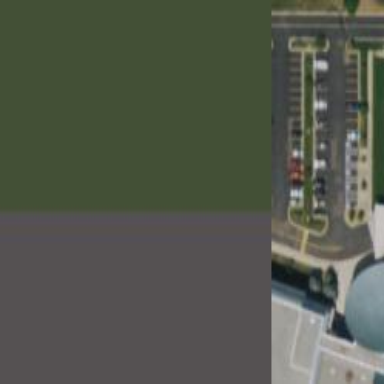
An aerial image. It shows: Parking space is available.